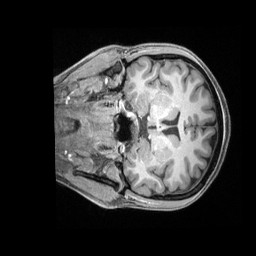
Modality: T1w
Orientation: coronal
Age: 26
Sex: female
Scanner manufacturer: siemens
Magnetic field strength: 3 T
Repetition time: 2.4 s
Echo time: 0.00228 s